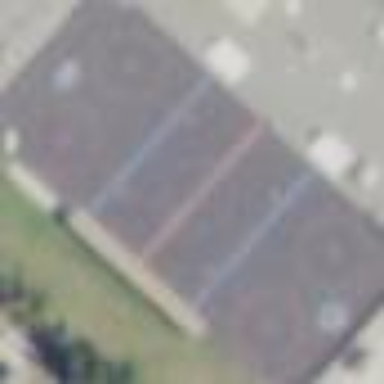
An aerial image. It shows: Hockey pitch for leisure land sports.